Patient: sex F, age 75
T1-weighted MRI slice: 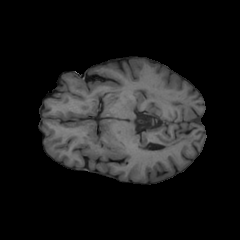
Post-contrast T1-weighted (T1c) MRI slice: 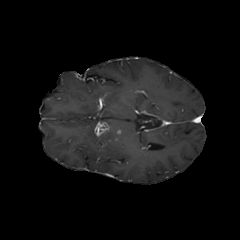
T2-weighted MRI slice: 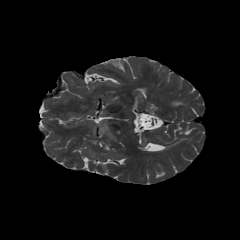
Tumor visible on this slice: yes
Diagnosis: Glioblastoma, IDH-wildtype
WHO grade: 4